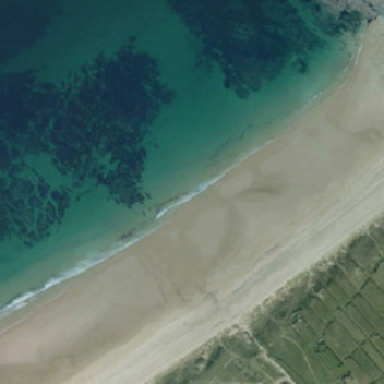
The yellow beach is between the sea and the farmland .